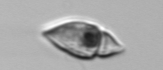
Label: Amphidinium